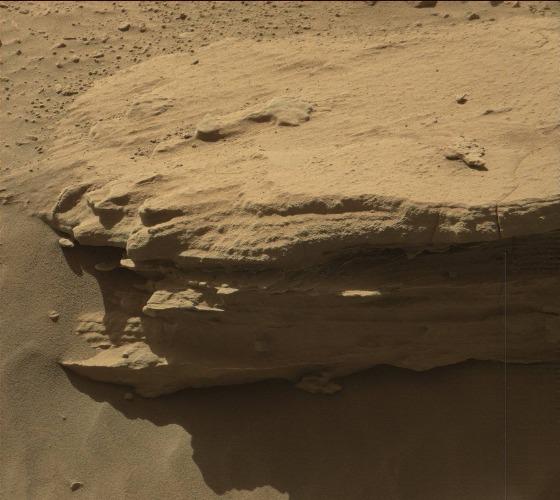
Terrain classes present: Bedrock, Gravel / Sand / Soil, Rock, Shadow